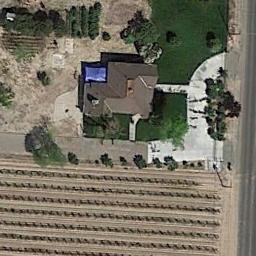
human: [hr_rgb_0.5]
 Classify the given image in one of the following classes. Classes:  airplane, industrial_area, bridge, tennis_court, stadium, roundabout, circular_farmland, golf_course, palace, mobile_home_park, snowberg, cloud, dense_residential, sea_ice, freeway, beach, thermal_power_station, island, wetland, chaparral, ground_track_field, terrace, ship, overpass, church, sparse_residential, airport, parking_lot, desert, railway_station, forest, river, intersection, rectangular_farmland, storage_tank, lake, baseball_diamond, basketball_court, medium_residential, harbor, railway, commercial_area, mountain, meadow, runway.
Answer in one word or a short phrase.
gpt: sparse_residential